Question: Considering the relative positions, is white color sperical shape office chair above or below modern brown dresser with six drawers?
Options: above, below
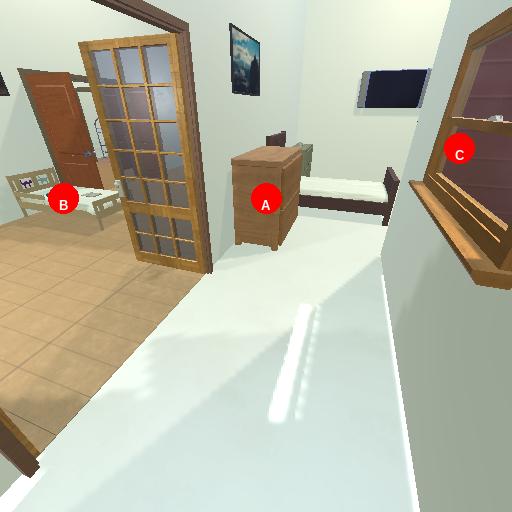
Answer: above